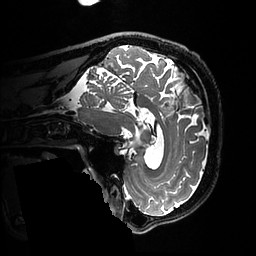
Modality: T2w
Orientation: sagittal
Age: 42
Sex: male
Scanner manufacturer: ge
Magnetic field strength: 3 T
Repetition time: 3.202 s
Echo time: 0.06696 s